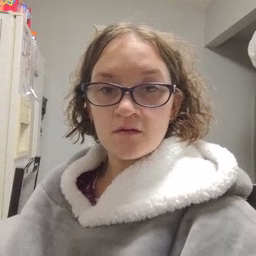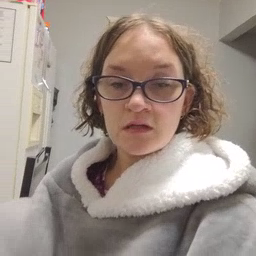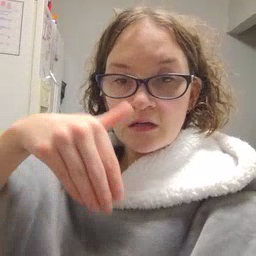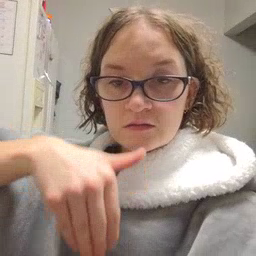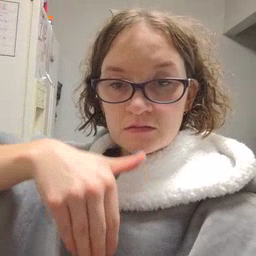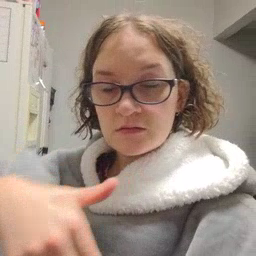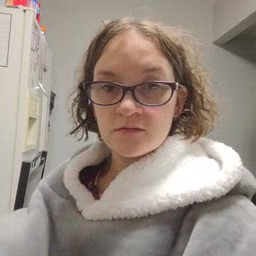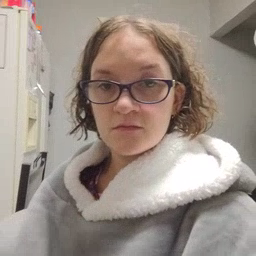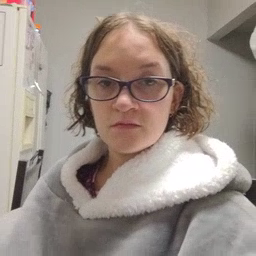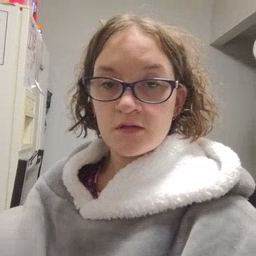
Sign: night